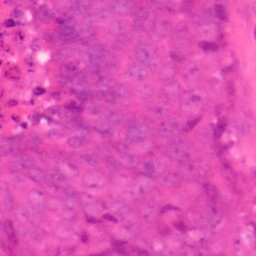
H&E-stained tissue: Colon